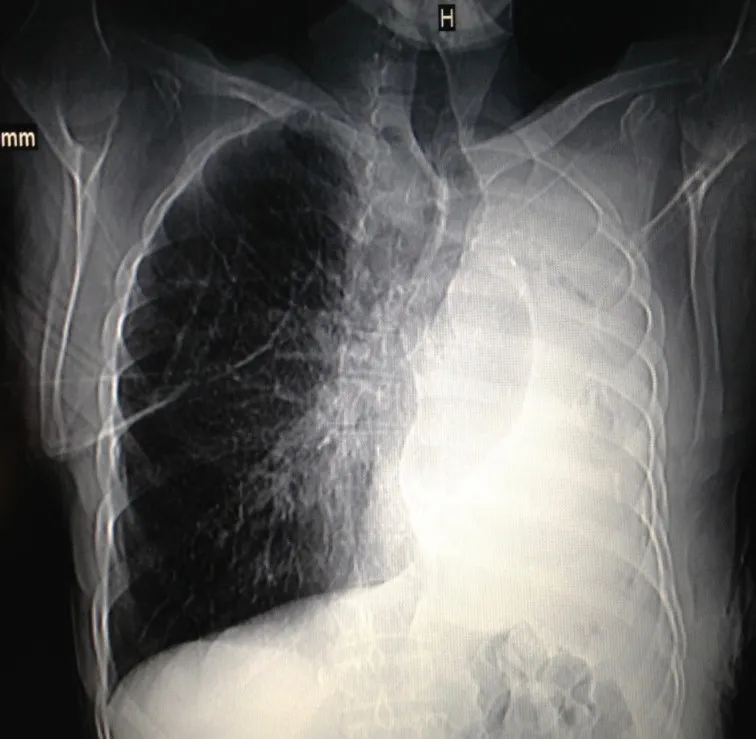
Plain posteroanterior (PA) film of Mr MG showing white-out of
the left hemithorax with volume loss (tracheal deviation to the left/rib
crowding) and compensatory hyperinflation of the right lung.
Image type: radiology (x_ray)